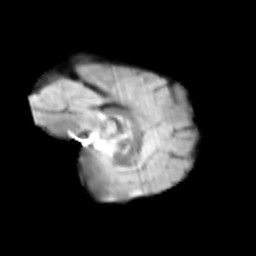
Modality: T2w
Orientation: sagittal
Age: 11
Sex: female
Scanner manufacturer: siemens
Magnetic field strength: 3 T
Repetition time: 3.8 s
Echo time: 0.07 s